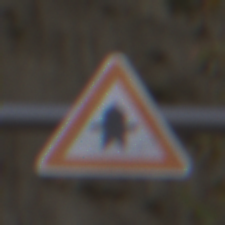
Verkehrszeichen: Vorfahrt
Umgebung: Outdoor, Suburban
Tageszeit: MorningAfternoon
Wetter: PartlyCloudy
Licht: Natural
Jahreszeit: NotSpecified
Kontrast: MediumContrast